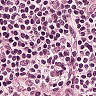
Metastatic tissue present: no